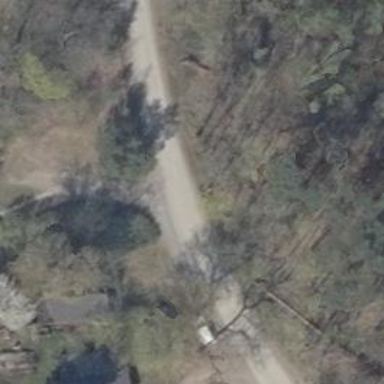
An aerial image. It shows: Service road.